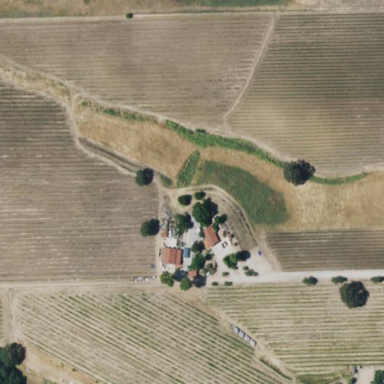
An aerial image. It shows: Vineyard with grape crops.